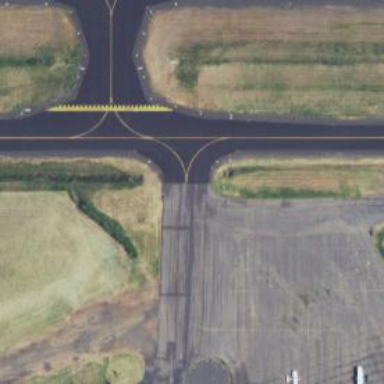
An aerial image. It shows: Image of taxiway at airport.